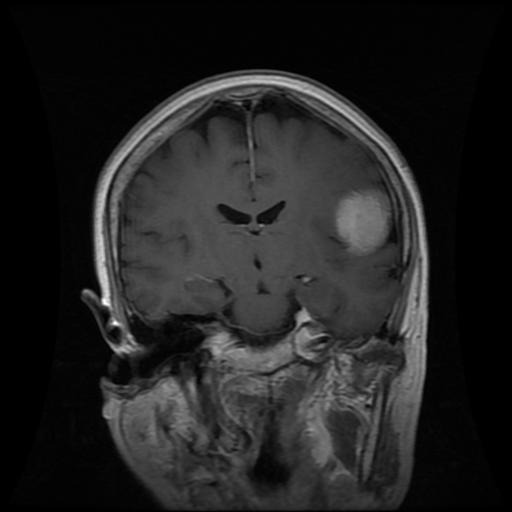
Label: meningioma